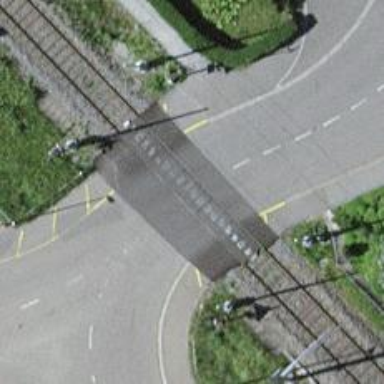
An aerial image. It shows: Level crossing with double half barrier.